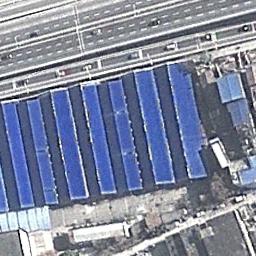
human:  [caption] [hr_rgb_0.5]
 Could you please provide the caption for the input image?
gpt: Neatly planned factories and roads in an industrial area .

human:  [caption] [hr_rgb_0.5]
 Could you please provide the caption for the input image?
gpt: A lot of cars are on the road next to the industrial belt .

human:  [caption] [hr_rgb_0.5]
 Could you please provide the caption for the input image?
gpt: The industrial area has some neatly arranged blue workshops and some freeways are next to the industrial area .

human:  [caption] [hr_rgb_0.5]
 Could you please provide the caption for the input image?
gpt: The buildings in the industrial area are juxtaposed .

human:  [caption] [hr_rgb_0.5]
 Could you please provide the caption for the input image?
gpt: There are some blue buildings arranged neatly beside a freeway on the industrial area .